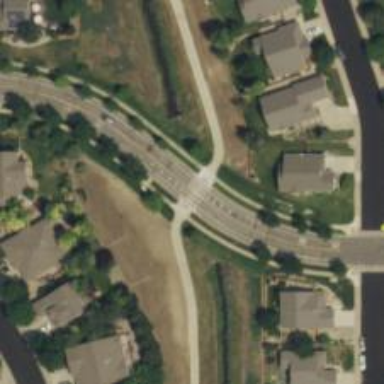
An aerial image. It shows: Marked crossing on the road.